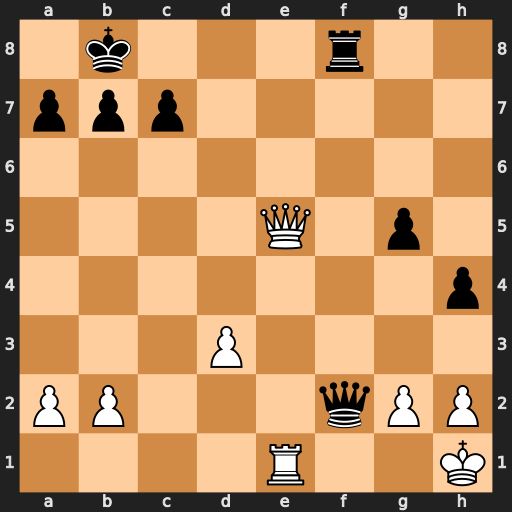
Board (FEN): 1k3r2/ppp5/8/4Q1p1/7p/3P4/PP3qPP/4R2K
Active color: w
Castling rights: -
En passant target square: -
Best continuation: Qe8+ Rxe8 Rxe8#